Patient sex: F
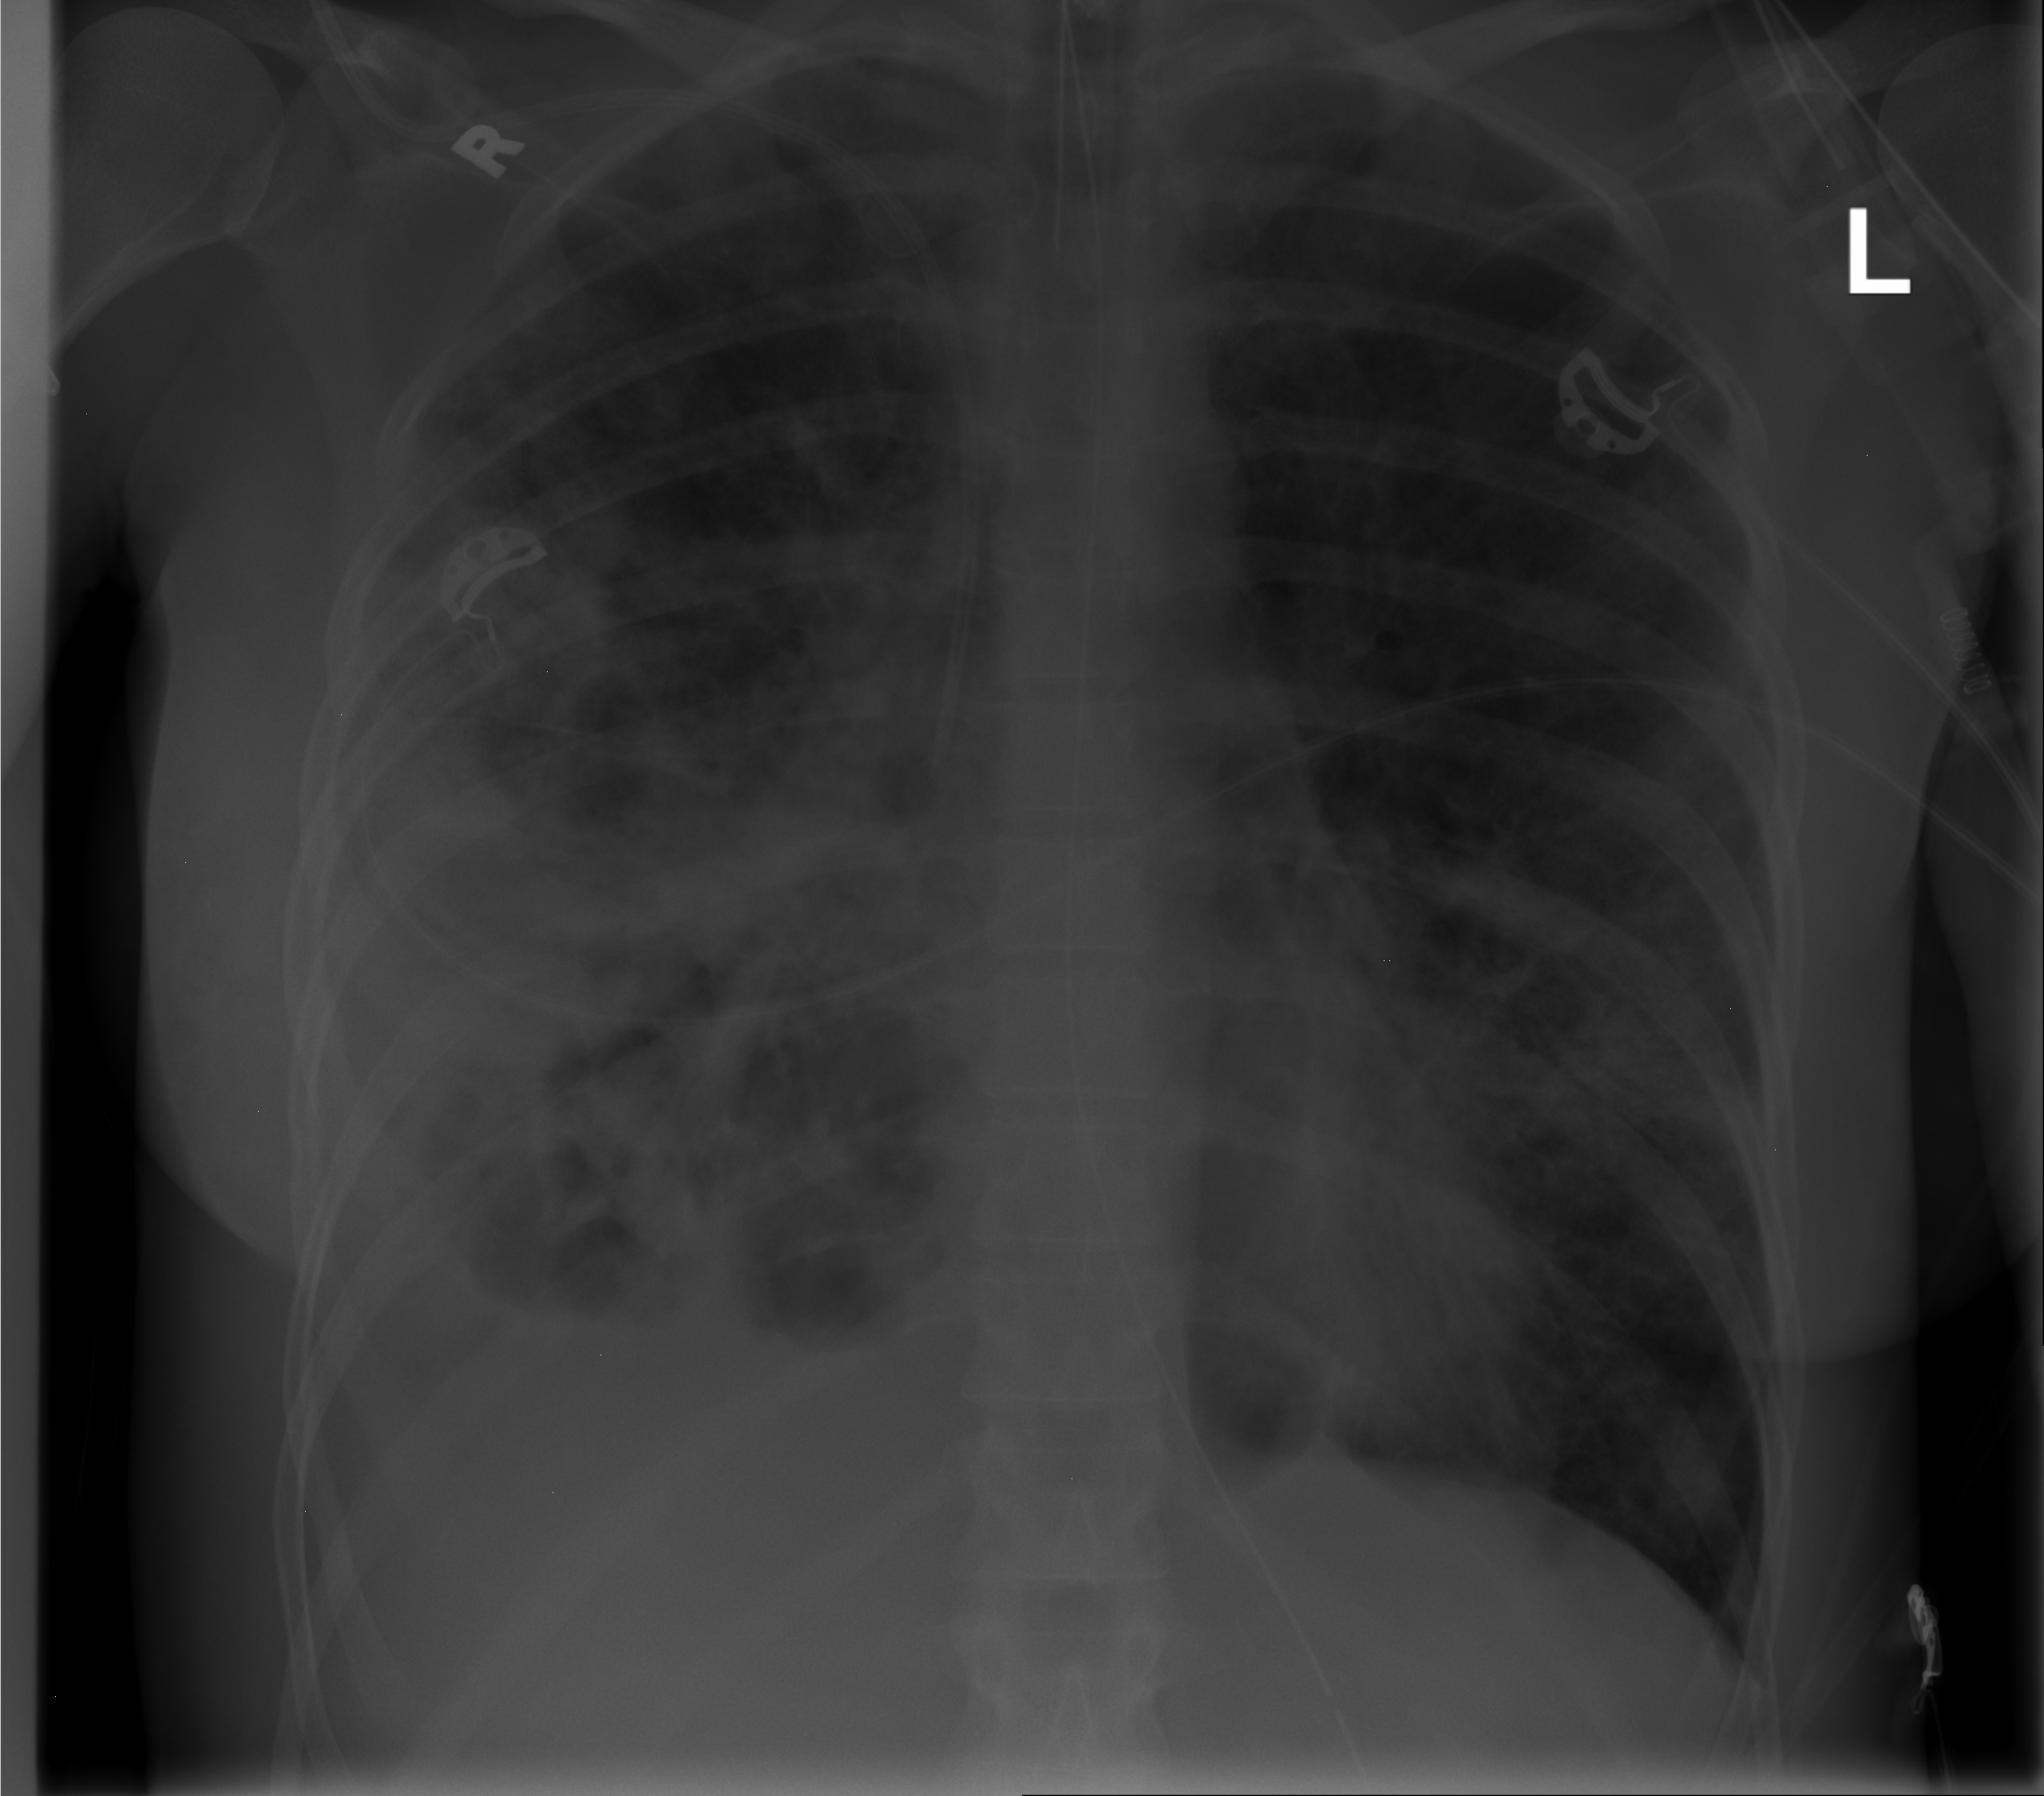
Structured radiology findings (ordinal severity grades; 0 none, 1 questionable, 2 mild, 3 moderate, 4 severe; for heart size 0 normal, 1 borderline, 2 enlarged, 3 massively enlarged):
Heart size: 0
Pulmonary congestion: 0
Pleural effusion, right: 3
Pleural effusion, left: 0
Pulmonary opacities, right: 3
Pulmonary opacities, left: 2
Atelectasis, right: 3
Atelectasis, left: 2